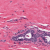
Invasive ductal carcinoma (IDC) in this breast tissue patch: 0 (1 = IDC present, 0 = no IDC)